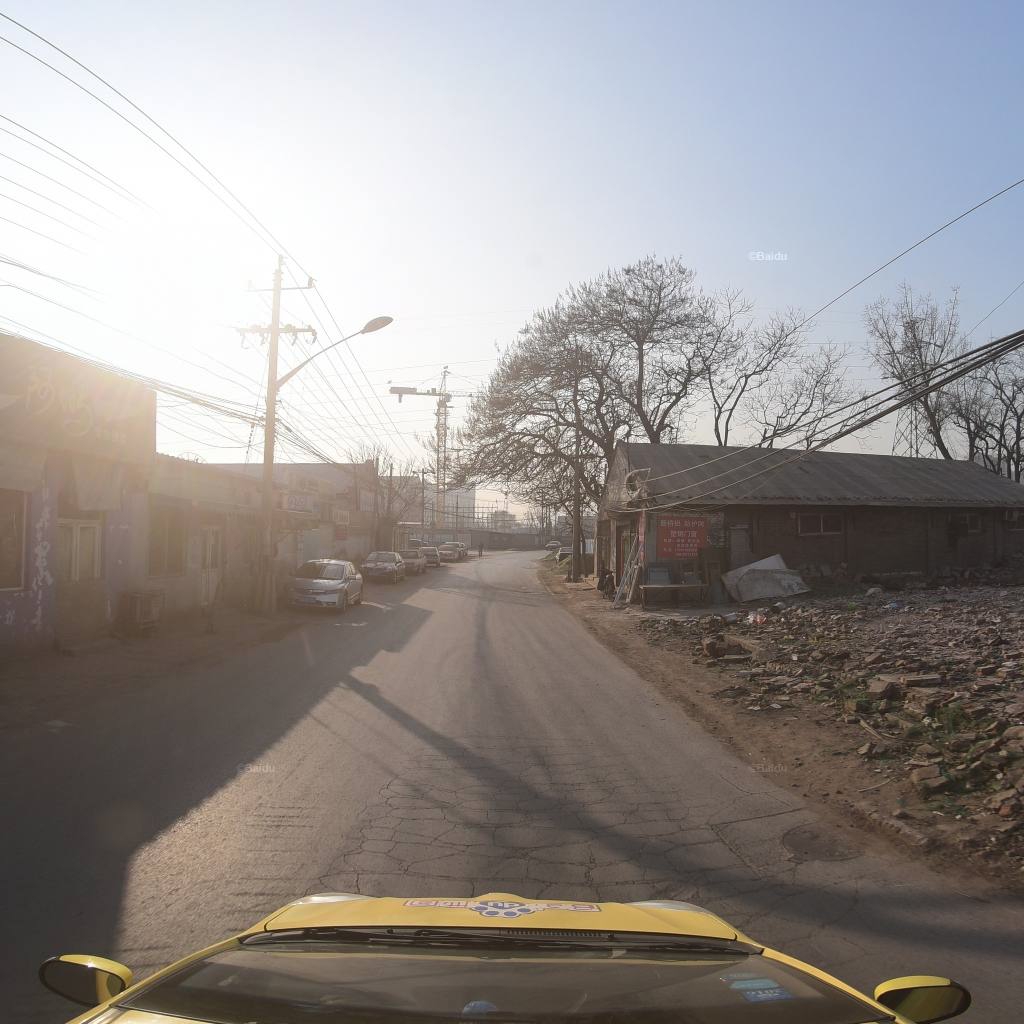
Region: Fengtai
Road damage annotations: manhole cover, alligator crack